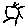
Label: sun